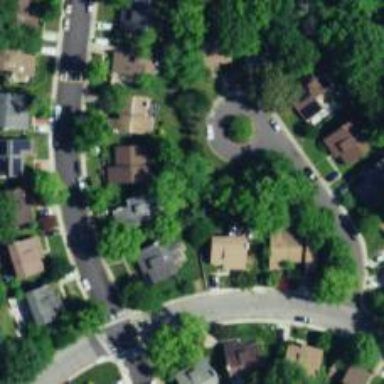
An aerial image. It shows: Neighborhood.